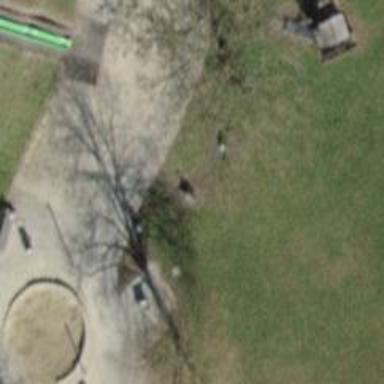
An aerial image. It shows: Rocking horse in playground.